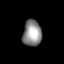
Tissue: lung
Cell type: Others
Senescence score: 0.2351
Nuclear area (px): 483
Mean DAPI intensity: 140.079